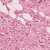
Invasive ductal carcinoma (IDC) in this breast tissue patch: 1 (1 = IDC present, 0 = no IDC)